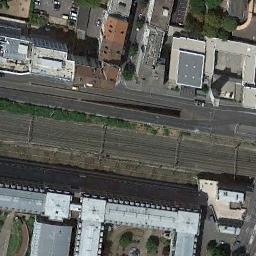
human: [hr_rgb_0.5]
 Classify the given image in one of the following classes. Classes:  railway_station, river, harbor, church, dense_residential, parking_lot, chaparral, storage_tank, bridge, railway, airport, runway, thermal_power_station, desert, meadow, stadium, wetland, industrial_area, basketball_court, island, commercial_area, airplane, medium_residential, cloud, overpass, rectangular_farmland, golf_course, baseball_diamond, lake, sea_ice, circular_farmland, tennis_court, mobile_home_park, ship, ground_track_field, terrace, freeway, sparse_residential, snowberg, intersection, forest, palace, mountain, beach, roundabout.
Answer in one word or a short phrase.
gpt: railway